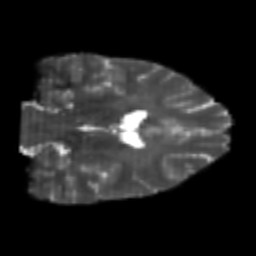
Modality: T2w
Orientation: coronal
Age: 21
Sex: female
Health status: healthy
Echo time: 0.074 s